Question: I have deployed my app here <URL> with nginx and thin server.
When I tried to upload big mp4 files of size, say 100MB. I have an error as shown in screenshot

Any help to resolve this issues.I am using paperclip for uploading.
Thanks
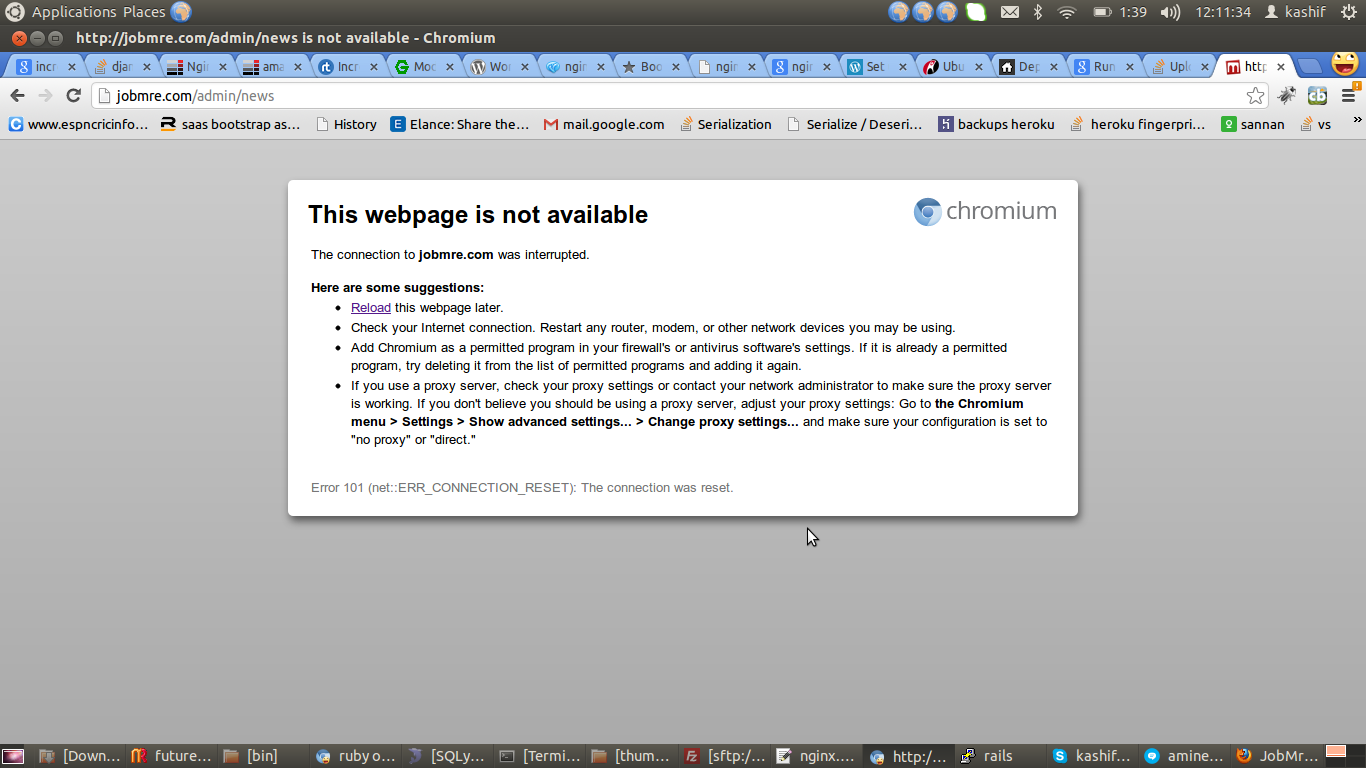
Answer: Edit your nginx server block and add this line
'''
client_max_body_size 500M;
'''
This will allow uploading of 500 megabytes, if you want more or less it's up to you.